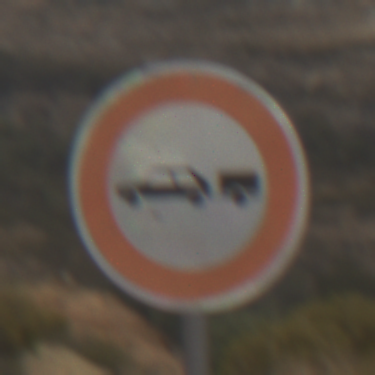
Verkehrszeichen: VerbotPersonenkraftwagenMitAnhaenger
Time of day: MorningAfternoon
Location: Outdoor (Nature)
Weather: Overcast
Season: NotSpecified
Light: Natural